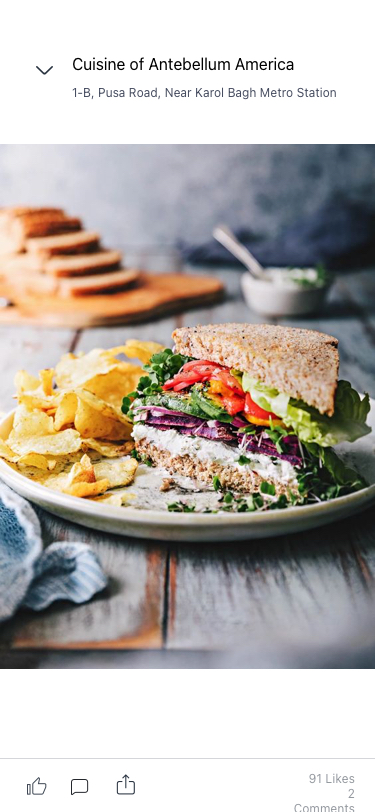
Text in this UI design:
Cuisine of Antebellum America
1-B, Pusa Road, Near Karol Bagh Metro Station
91 Likes
2 Comments